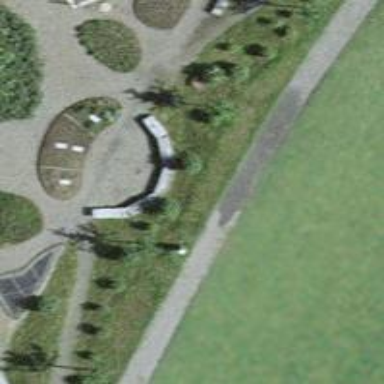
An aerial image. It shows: Bench for seating.